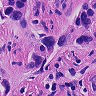
Metastatic tissue present: yes